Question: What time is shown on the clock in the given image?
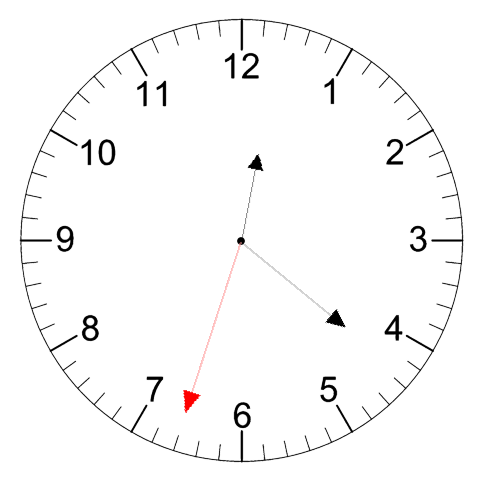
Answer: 12:21:33